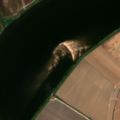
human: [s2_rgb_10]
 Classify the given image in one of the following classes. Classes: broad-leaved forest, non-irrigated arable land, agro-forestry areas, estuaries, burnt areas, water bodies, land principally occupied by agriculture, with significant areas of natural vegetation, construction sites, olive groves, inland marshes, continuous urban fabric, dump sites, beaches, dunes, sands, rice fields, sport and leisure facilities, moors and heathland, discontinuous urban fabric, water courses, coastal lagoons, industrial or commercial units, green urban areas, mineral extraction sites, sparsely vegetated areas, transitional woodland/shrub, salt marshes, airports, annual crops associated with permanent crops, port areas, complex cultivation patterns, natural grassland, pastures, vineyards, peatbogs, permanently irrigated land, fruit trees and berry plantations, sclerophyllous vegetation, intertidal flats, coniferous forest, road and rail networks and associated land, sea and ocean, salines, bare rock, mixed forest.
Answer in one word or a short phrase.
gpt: permanently irrigated land, rice fields, water courses